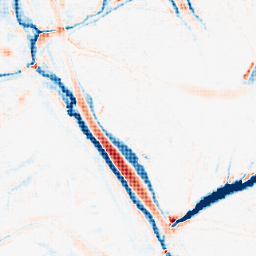
Category: morphological
Decomposition family: tophat_combined
Decomposition parameters: size: 10
Upsampling method: sinc_hamming
Upsampling parameters: scale: 4
kernel_size: 4
Upsampling scale: 4